Milling tool wear sample.
Tool blade image: 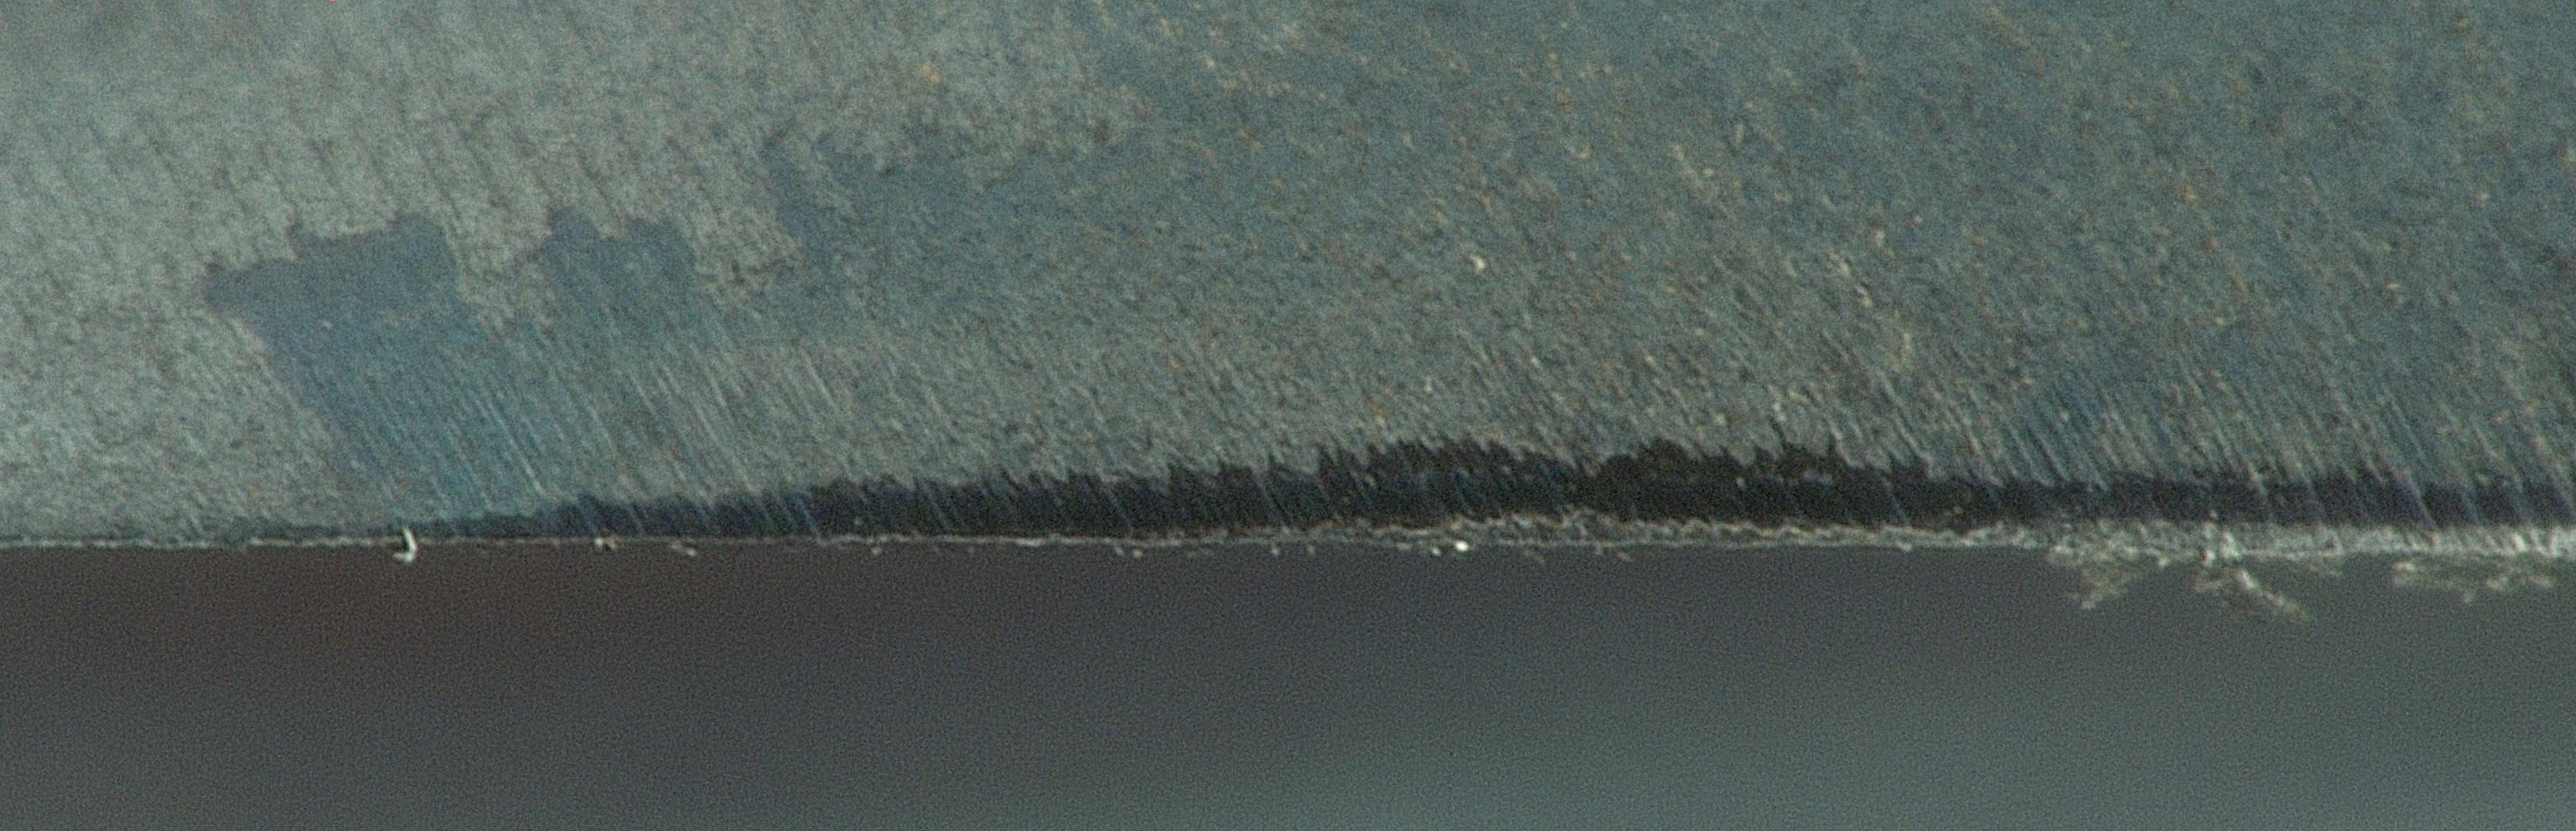
Chip image: 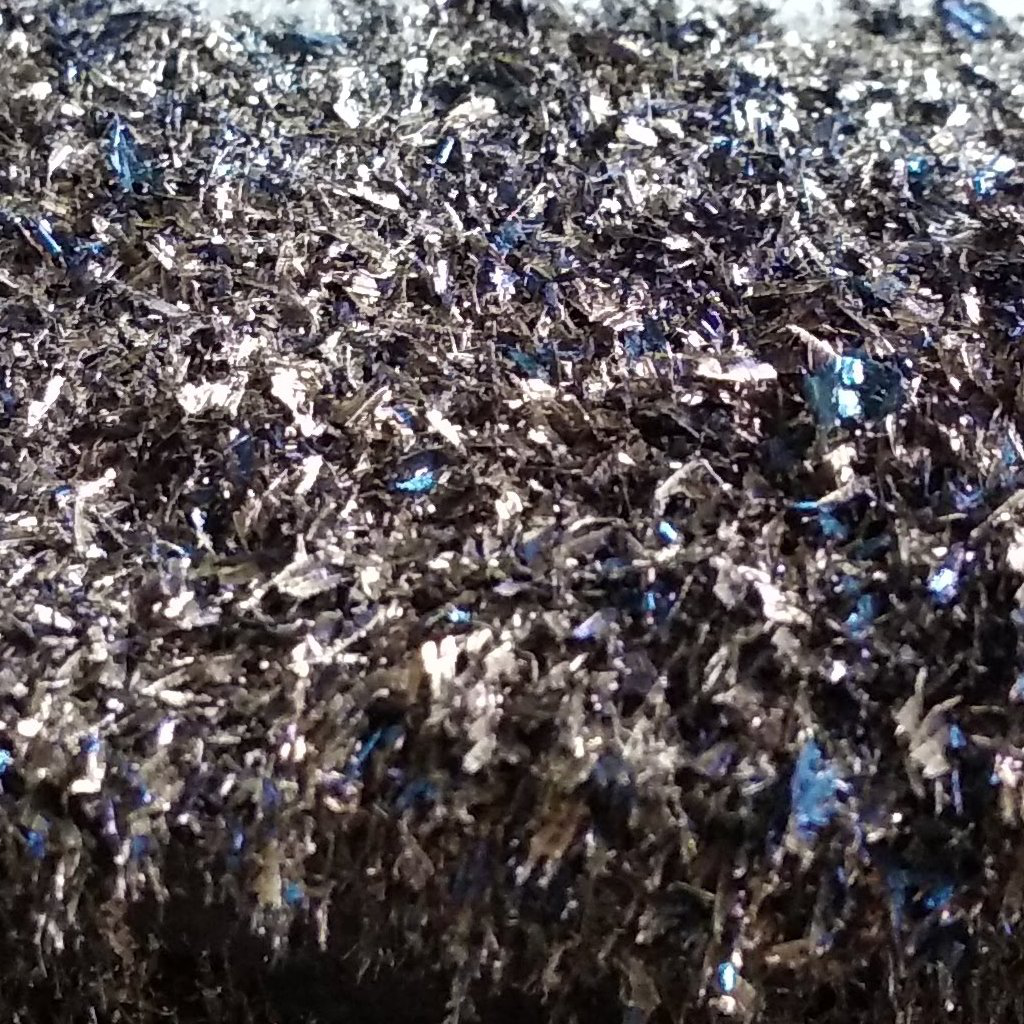
Workpiece image: 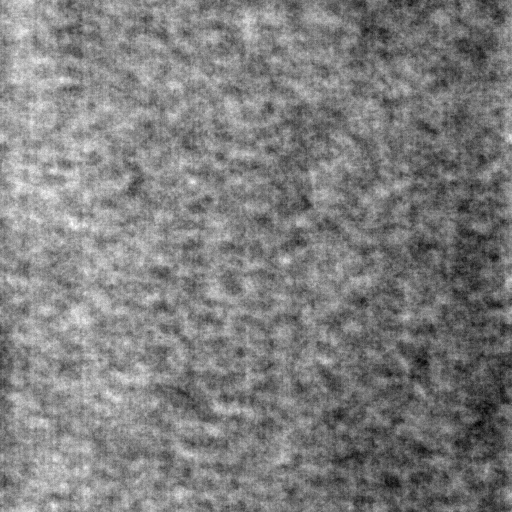
Tool wear state: used
Gaps: 2.32
Flank wear: 81.07
Overhang: 60.04
Force-signal Mel-spectrograms (X, Y, Z axes): 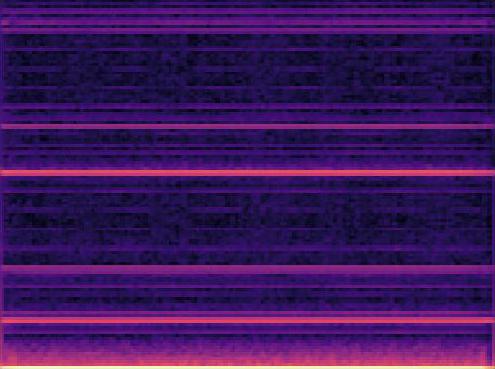 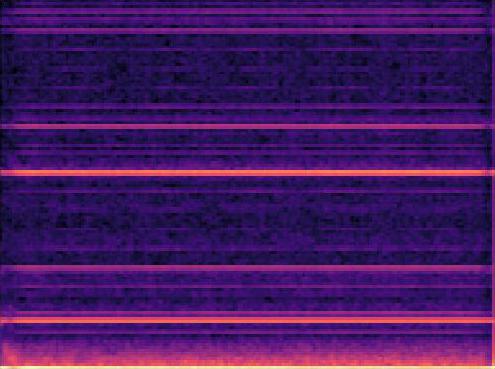 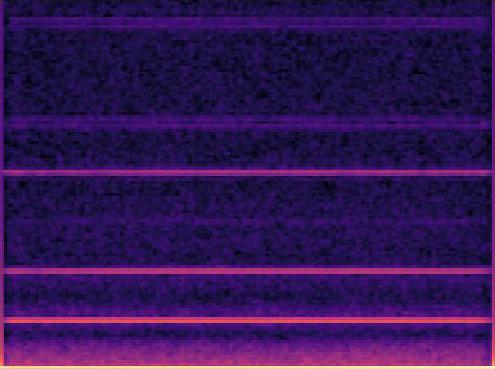
Force-signal scalograms (X, Y, Z axes): 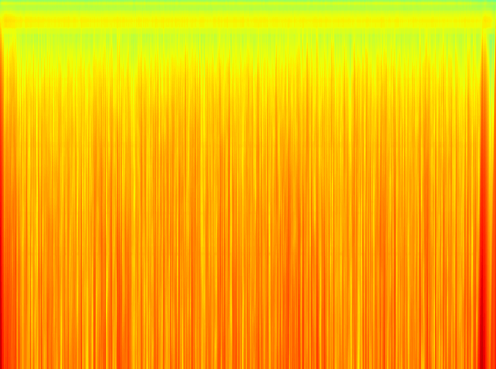 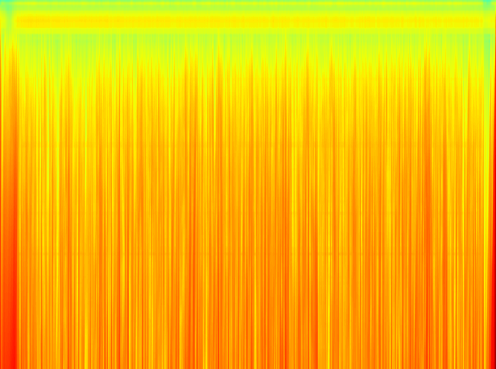 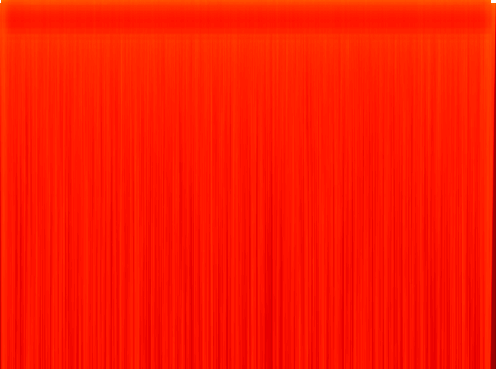
Force phase: steady_state_stabilization_wear